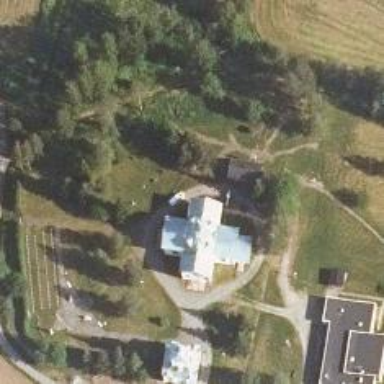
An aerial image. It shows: Path.